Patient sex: M
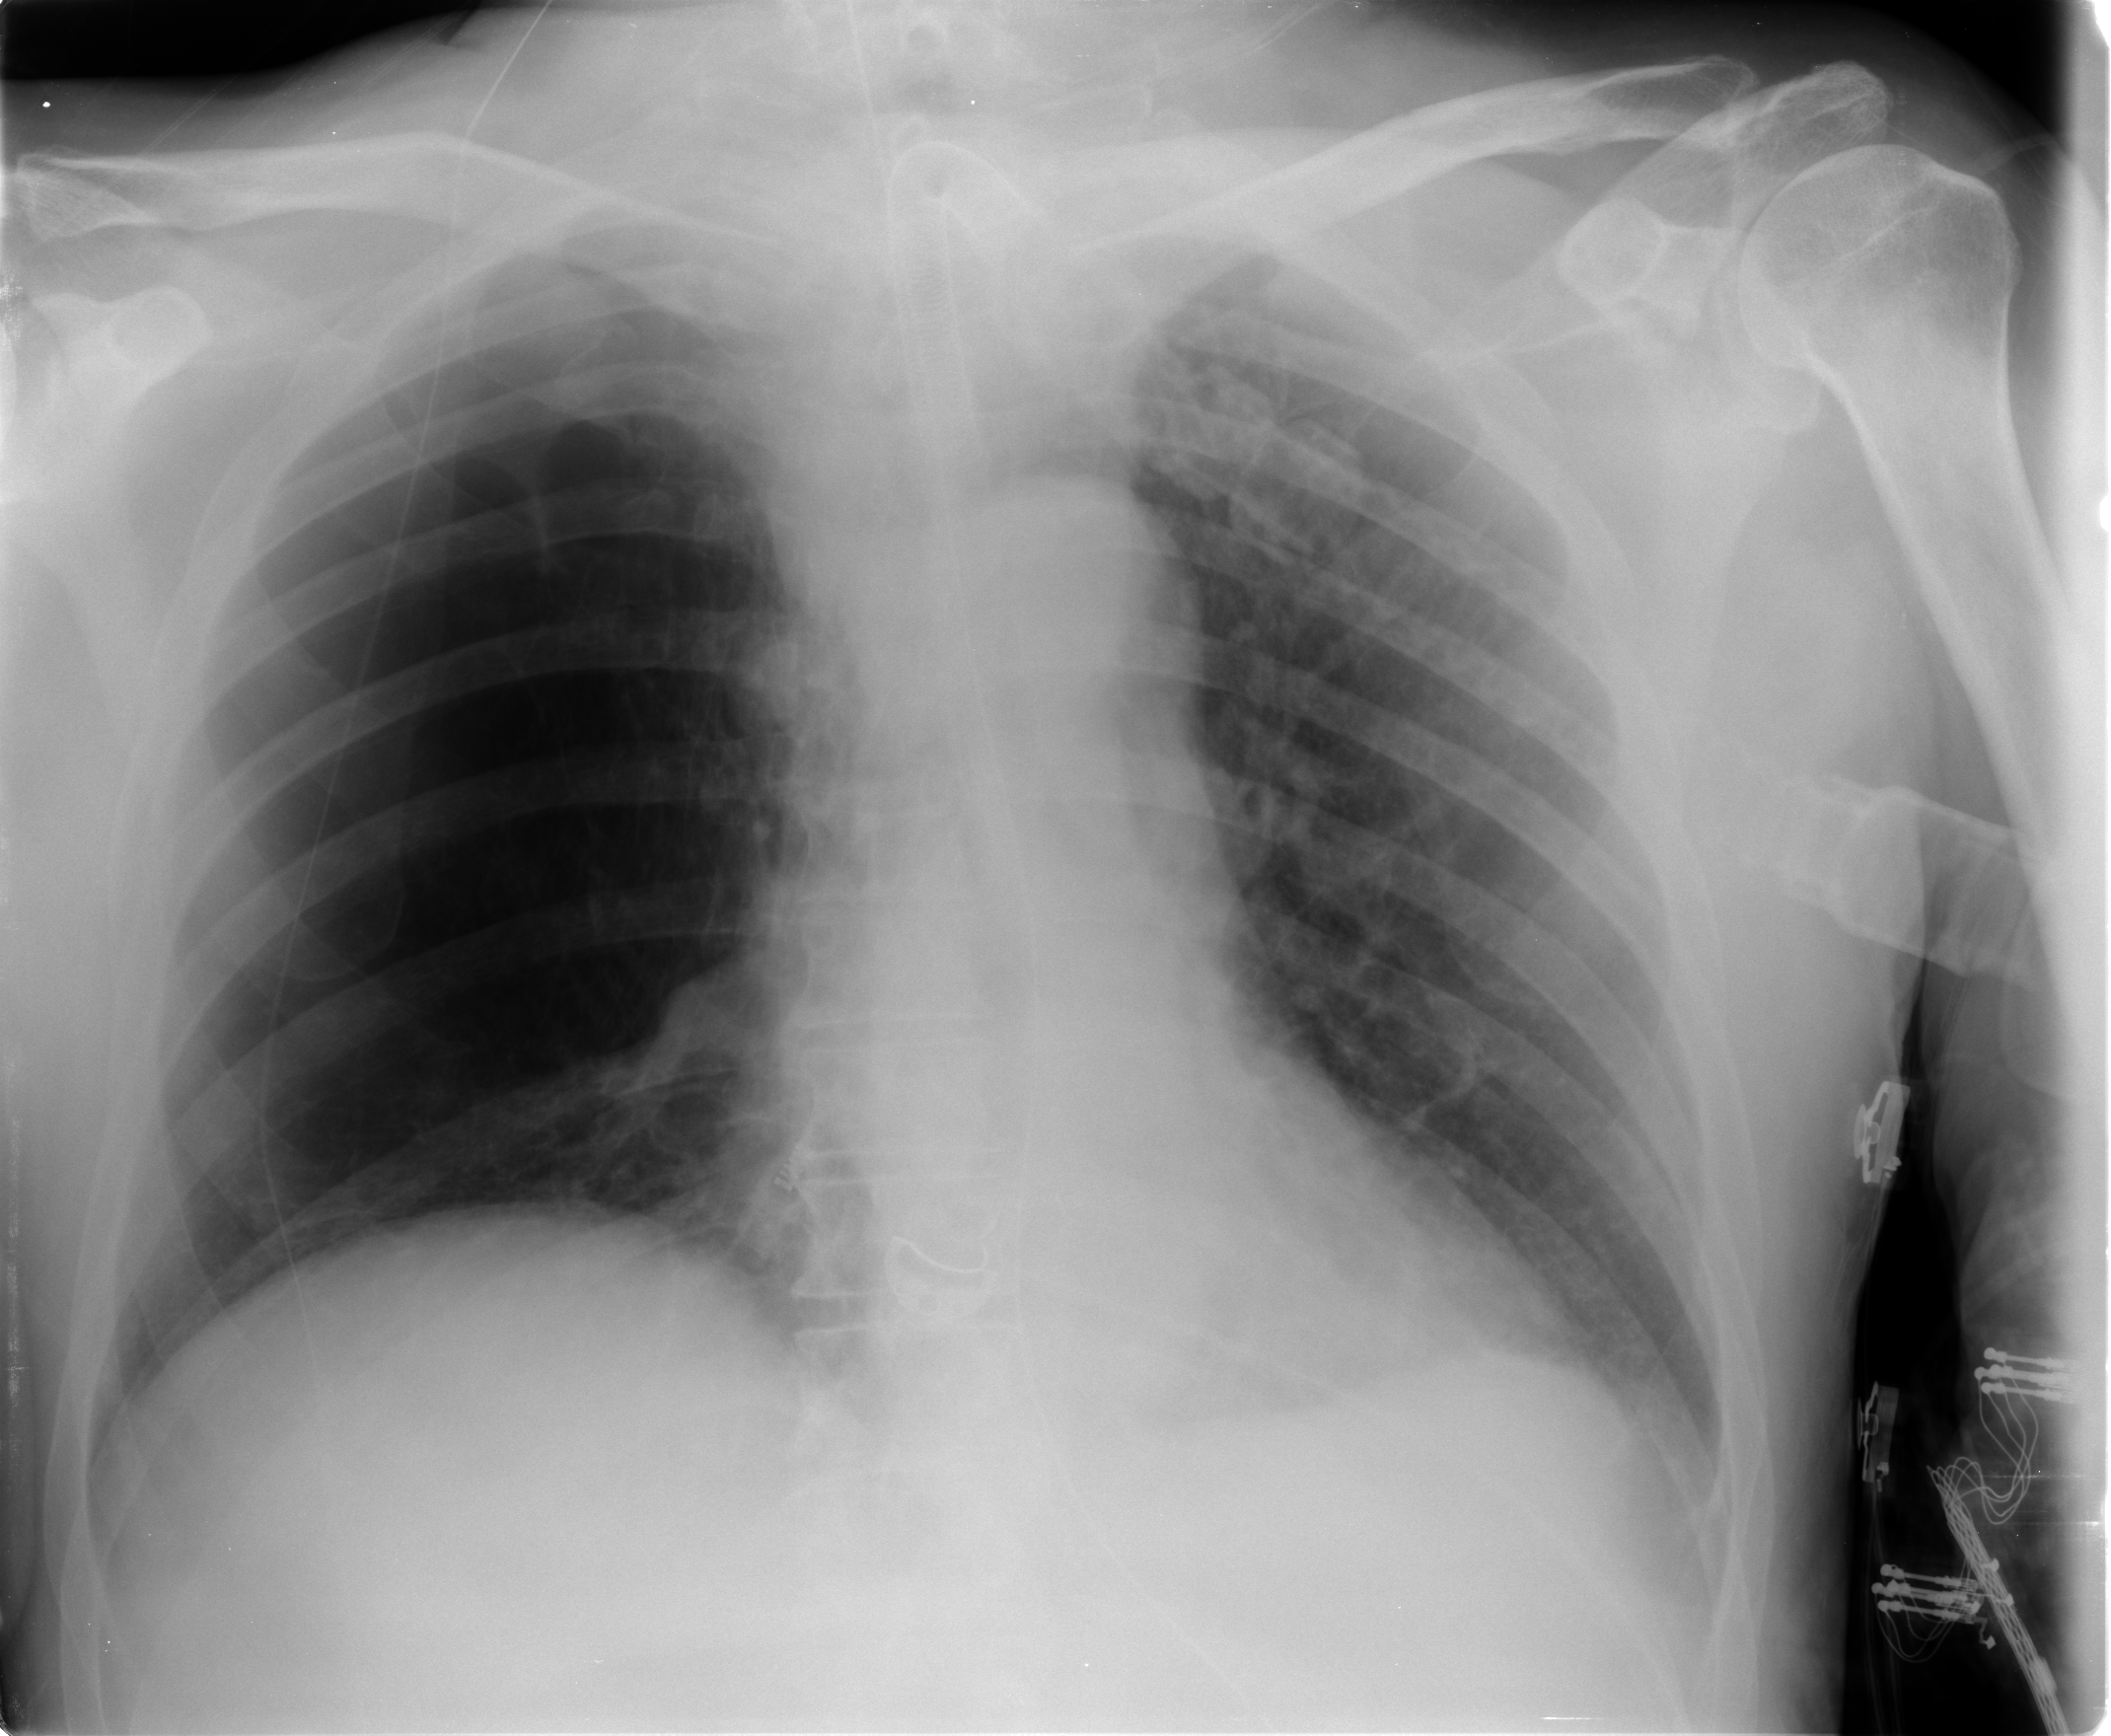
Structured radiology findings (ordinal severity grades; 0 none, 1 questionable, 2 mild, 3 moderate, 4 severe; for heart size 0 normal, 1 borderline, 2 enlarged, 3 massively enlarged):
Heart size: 1
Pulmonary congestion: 0
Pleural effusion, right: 0
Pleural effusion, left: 0
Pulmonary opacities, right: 0
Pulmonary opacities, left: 2
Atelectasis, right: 2
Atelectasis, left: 2